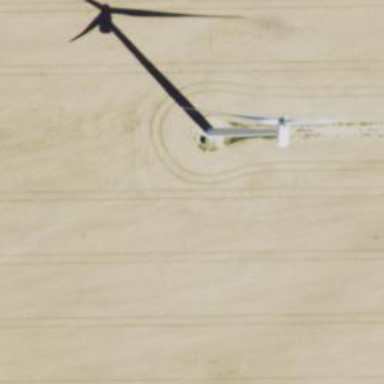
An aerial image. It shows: Wind generator powered by wind. The generator type is horizontal axis and it uses wind turbines.